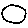
Label: moon